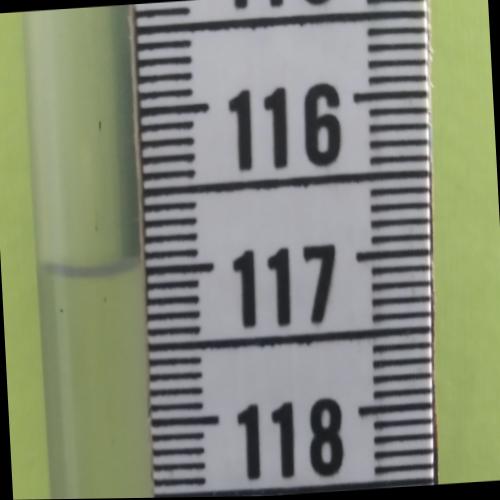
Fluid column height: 117.0 cm